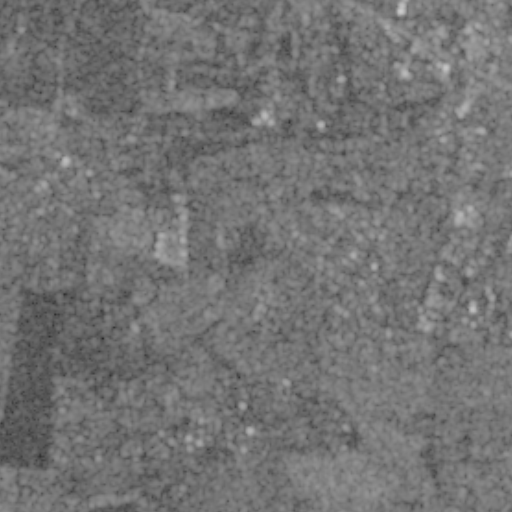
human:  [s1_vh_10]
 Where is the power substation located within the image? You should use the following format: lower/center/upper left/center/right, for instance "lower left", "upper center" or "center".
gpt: The power substation is located in the lower left of the image.
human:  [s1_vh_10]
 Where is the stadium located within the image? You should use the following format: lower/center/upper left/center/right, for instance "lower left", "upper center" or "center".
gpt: The stadium is located in the upper center of the image.
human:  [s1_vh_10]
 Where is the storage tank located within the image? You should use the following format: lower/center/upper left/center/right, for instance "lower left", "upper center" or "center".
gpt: The storage tank is located in the upper center of the image.
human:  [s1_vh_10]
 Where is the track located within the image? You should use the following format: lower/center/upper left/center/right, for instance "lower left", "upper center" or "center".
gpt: The track is located in the upper center of the image.
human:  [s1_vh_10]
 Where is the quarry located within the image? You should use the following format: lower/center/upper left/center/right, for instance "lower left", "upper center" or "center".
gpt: There is no quarry in the image.

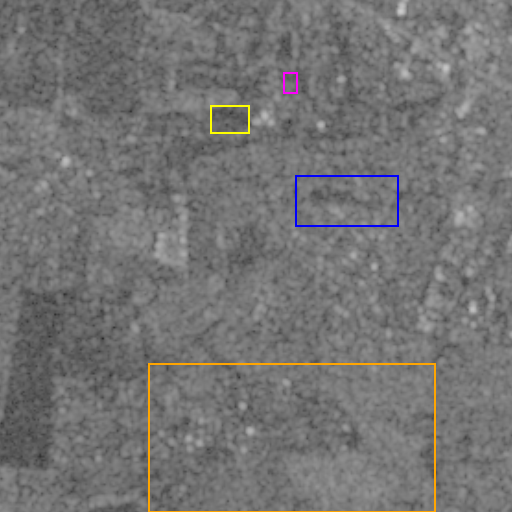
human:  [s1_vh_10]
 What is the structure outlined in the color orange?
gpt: The structure outlined in orange is a crop field.
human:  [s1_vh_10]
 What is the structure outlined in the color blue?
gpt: The structure outlined in blue is a park.
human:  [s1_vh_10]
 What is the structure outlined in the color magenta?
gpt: The structure outlined in magenta is a parking lot.
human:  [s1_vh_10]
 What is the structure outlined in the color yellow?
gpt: The structure outlined in yellow is a stadium.
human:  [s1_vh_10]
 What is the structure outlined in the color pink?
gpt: There is no pink outline.